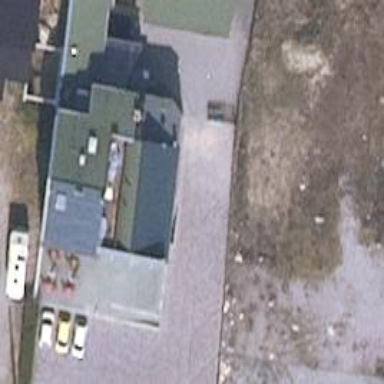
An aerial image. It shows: Fast food establishment.